Question: I am working on my first application using Swift and Xcode.
In one of my views, I have a segmented control which has emoticons as the text being displayed. However, I have a problem where whenever one of the emoticons is selected, it becomes blacked out as shown in the image below:

I think the problem has to do with the text attributes of the selected state of my segmented control, and my attempt at a fix was setting the text attributes of the selected state to be the same as the text attributes of the normal state:
'''
override func viewDidAppear(animated: Bool) {
moodSelector.setTitleTextAttributes(moodSelector.titleTextAttributesForState(.Normal), forState: .Selected)
}
'''
However, this does not seem to work. Any help would be appreciated?
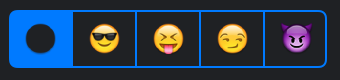
Answer: You can set 'NSAttributedStringKey.foregroundColor' (formerly known as 'NSForegroundColorAttributeName') to any color and it prevents that behavior. For example, in Swift 3 or 4:
'''
override func viewDidLoad() {
super.viewDidLoad() // whether 'viewDidLoad' or 'viewDidAppear', make sure to call the appropriate 'super' method, too
let attributes = [NSAttributedStringKey.foregroundColor : UIColor.white]
moodSelector.setTitleTextAttributes(attributes, for: .selected)
}
'''
Yielding:
<URL>